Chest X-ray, AP view. Patient: 61 years old, sex M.
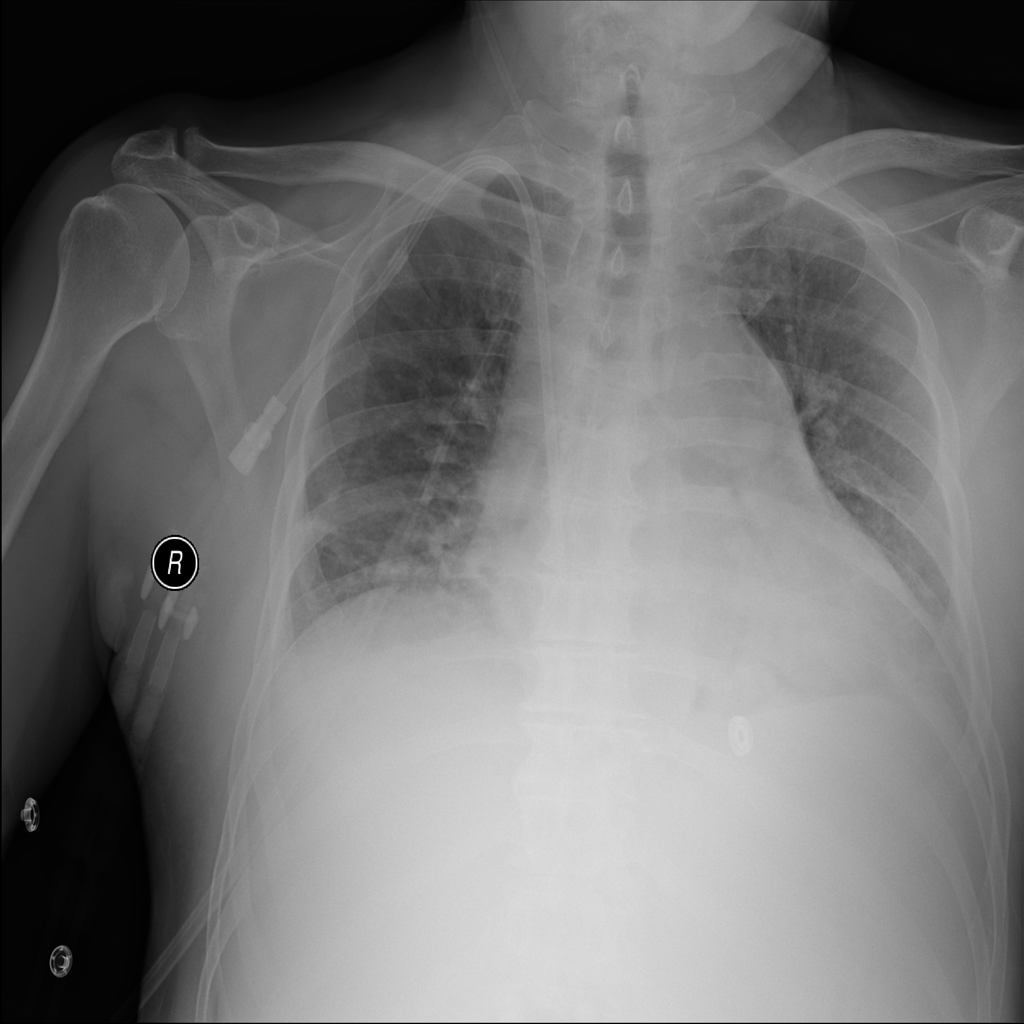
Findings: Atelectasis